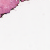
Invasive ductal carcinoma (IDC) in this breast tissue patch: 0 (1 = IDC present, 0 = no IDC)